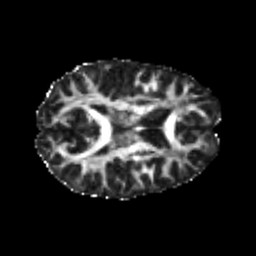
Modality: FA
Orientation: axial
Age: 22
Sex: female
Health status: healthy
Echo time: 0.074 s